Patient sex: M
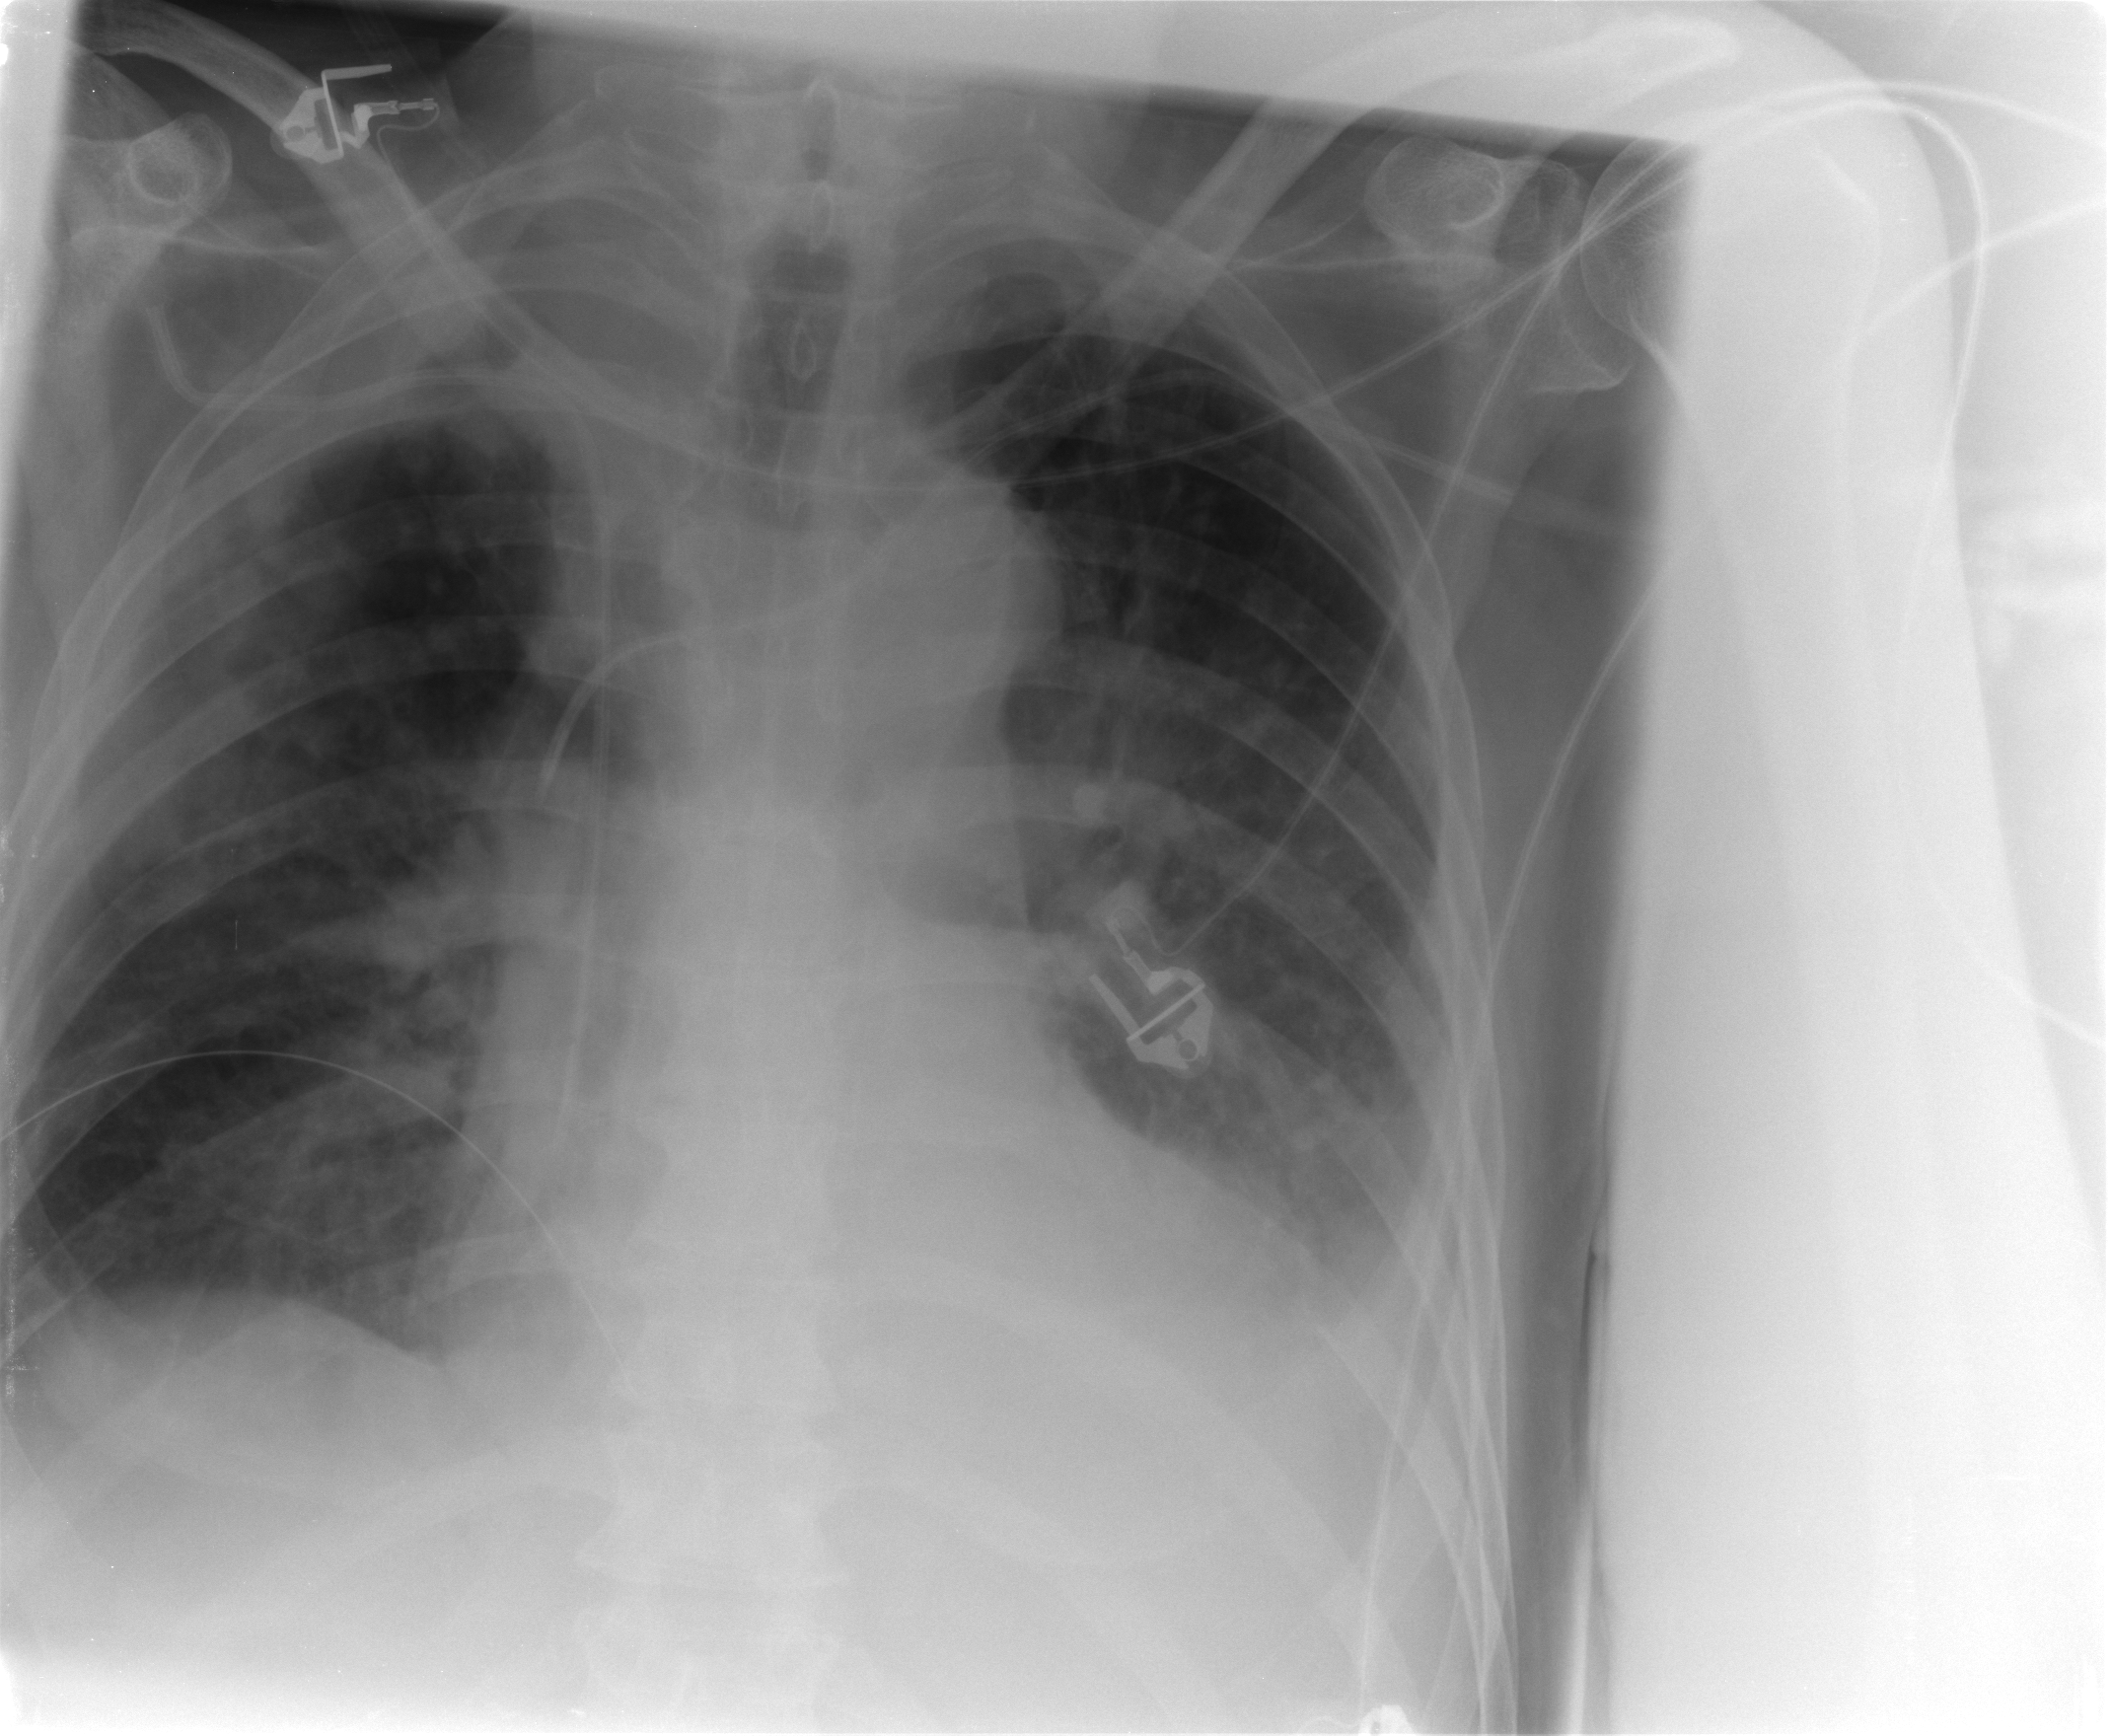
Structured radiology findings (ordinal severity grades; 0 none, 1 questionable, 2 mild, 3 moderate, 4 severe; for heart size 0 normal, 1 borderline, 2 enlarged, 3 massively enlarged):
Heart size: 2
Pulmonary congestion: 2
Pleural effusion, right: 1
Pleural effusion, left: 2
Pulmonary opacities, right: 3
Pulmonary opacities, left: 3
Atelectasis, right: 2
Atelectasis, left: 2